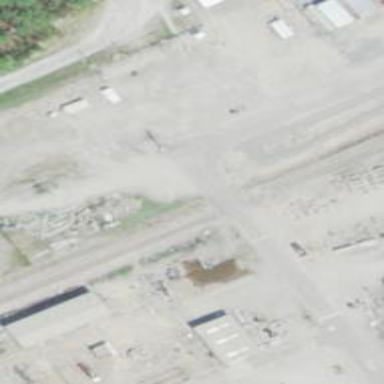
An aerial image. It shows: Railway crossing.